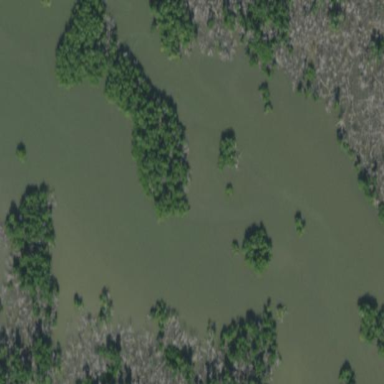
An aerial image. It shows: Mangrove wetland featuring Mangrove Swamp plant community.